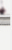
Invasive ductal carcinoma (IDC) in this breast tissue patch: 0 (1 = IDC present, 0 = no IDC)